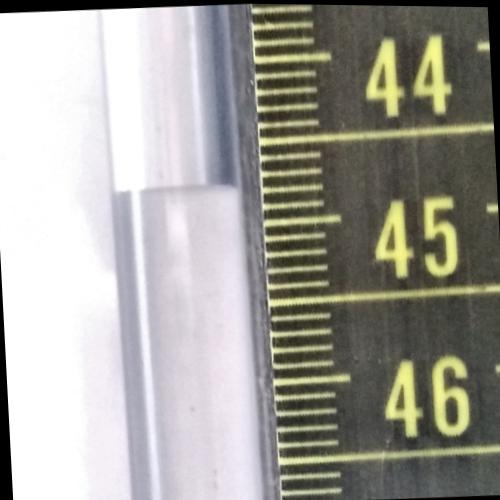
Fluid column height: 44.8 cm